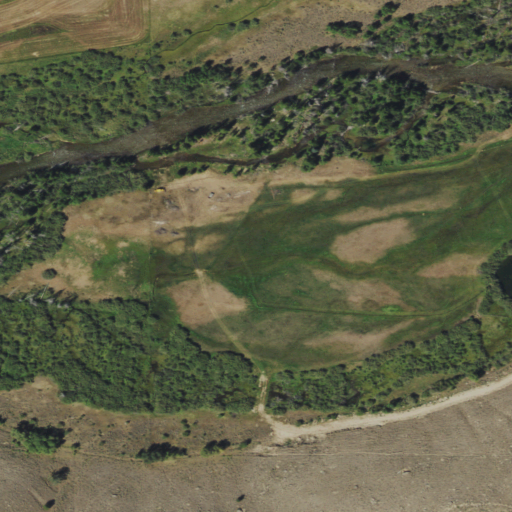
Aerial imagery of island in Wyoming named Willow Island containing woody wetlands, herbaceous wetlands, shrub, pasture, and open development